Question: I know this has been asked many times, and I've looked for a few hours now but have come up with no solution.
> "Error: Could not find or load main class bradley.discord.bot.DiscordBot"
The bot starts up in IntelliJ using 'Run' but 'java -jar DiscordBot.jar' produces the above error. I've already setup the manifest, so I don't think that's the problem.

Manifest:
'''
Manifest-Version: 1.0
Class-Path: json-simple-1.1.jar nv-websocket-client-2.0.jar unirest-ja
va-1.4.9.jar servlet-api-2.5.jar commons-io-2.5.jar httpcore-4.4.4.ja
r base64-2.3.9.jar antlr-3.2.jar commons-logging-1.2.jar JDA-3.0.0_18
9.jar google-oauth-client-1.22.0.jar commons-codec-1.2.jar jline-0.9.
94.jar httpasyncclient-4.1.1.jar cassandra-thrift-0.8.1.jar jackson-d
atabind-2.8.5.jar google-http-client-1.22.0.jar jackson-core-asl-1.4.
0.jar guava-r08.jar jetty-util-6.1.22.jar jsoup-1.10.1.jar libthrift-
0.6.1.jar jackson-annotations-2.8.0.jar google-http-client-jackson2-1
.22.0.jar jamm-0.2.2.jar commons-lang3-3.5.jar trove4j-3.0.3.jar juni
t-4.4.jar cassandra-all-0.8.1.jar slf4j-simple-1.7.25.jar antlr-2.7.7
.jar httpcore-nio-4.4.4.jar commons-collections-3.2.1.jar jetty-6.1.2
2.jar google-api-services-youtube-v3-rev183-1.22.0.jar servlet-api-2.
5-20081211.jar antlr-runtime-3.2.jar httpmime-4.5.2.jar commons-colle
ctions4-4.1.jar commons-lang-2.6.jar avro-1.4.0-cassandra-1.jar forms
_rt-5.0.jar lavaplayer-1.2.36.jar jsr305-1.3.9.jar guava-jdk5-17.0.ja
r lavaplayer-common-1.0.4.jar google-api-client-1.22.0.jar jna-4.4.0.
jar concurrentlinkedhashmap-lru-1.1.jar jackson-mapper-asl-1.4.0.jar
json-20160810.jar stringtemplate-3.2.jar commons-cli-1.1.jar high-sca
le-lib-1.1.2.jar jackson-core-2.8.5.jar httpclient-4.5.2.jar snakeyam
l-1.6.jar slf4j-api-1.7.22.jar
Main-Class: bradley.discord.bot.DiscordBot
'''
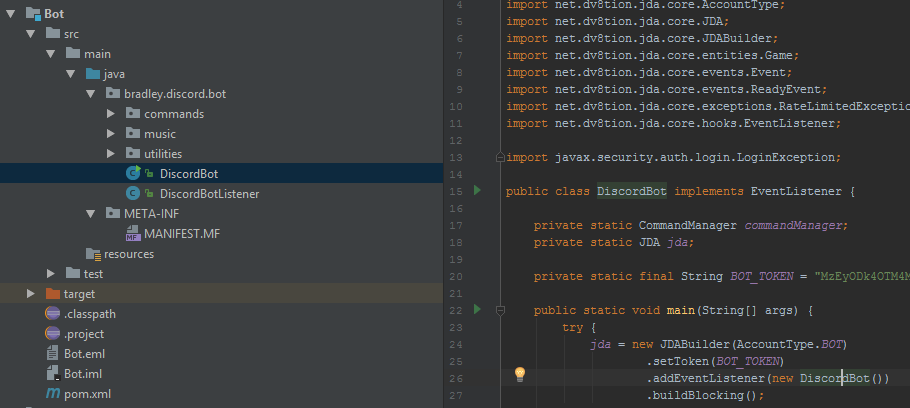
Answer: Try building the executable jar file with some maven plugins, for example below one used maven-assembly-plugin to build the executable jar.
'''
<!-- Maven Assembly Plugin -->
<plugin>
<groupId>org.apache.maven.plugins</groupId>
<artifactId>maven-assembly-plugin</artifactId>
<version>2.4.1</version>
<configuration>
<descriptorRefs>
<descriptorRef>jar-with-dependencies</descriptorRef>
</descriptorRefs>
<archive>
<manifest>
<mainClass>bradley.discord.bot.DiscordBot</mainClass>
</manifest>
</archive>
</configuration>
<executions>
<execution>
<id>make-assembly</id>
<phase>package</phase>
<goals>
<goal>single</goal>
</goals>
</execution>
</executions>
</plugin>
'''
Use the generated '*.jar-with-dependencies.jar' to run with 'java -jar'